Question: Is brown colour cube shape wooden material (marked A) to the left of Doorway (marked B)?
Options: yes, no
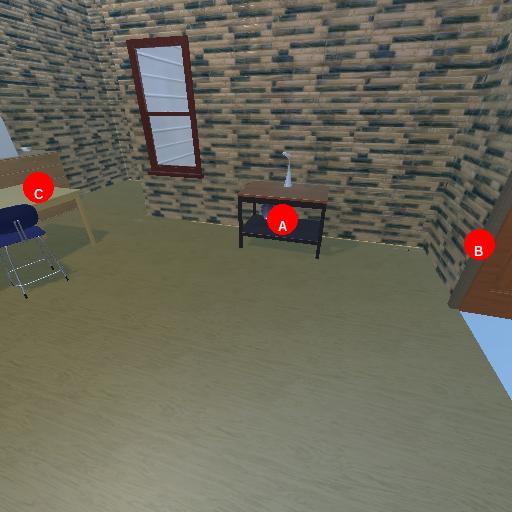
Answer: yes